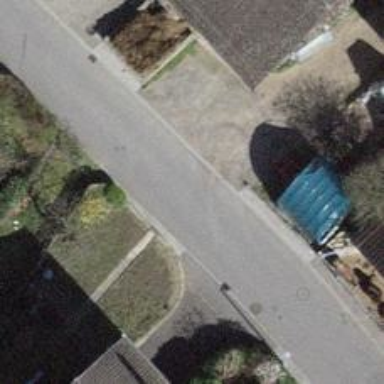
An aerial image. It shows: Asphalt road in residential area.